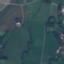
Land use / land cover class: Pasture